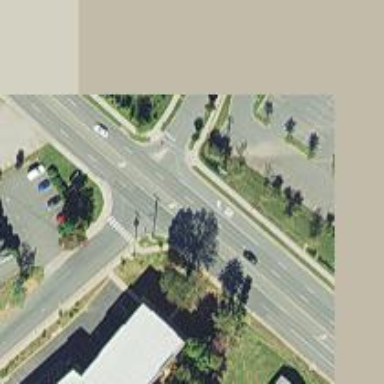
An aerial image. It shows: Marked road crossing.